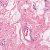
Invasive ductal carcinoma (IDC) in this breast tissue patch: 0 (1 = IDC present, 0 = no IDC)